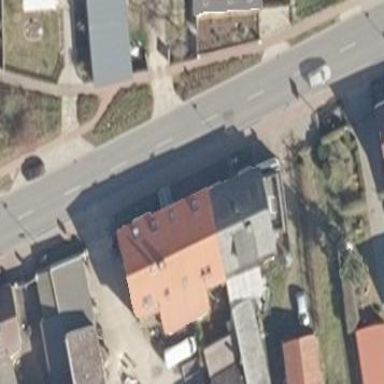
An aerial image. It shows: Gabled house with roof made of roof tiles.